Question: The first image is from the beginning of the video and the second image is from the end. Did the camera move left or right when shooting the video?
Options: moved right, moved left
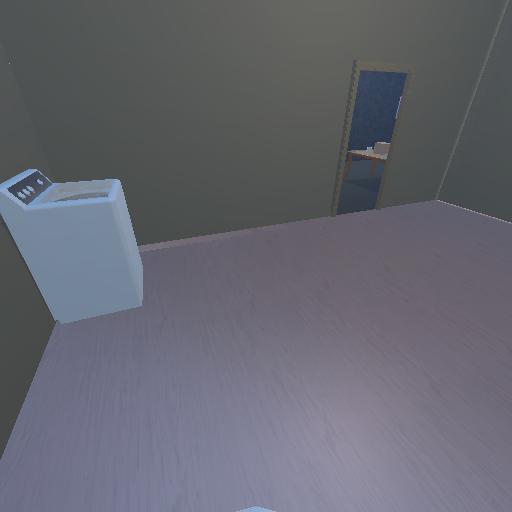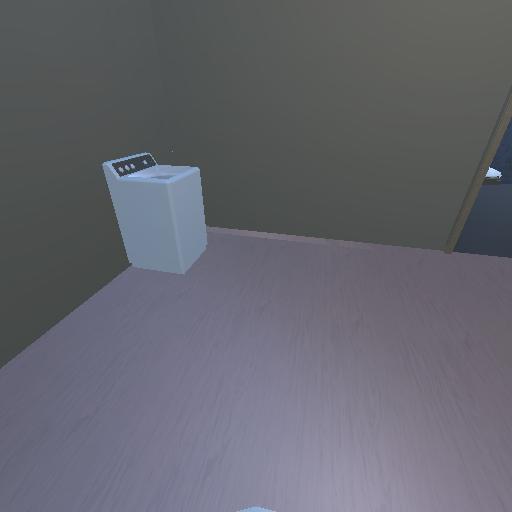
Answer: moved right